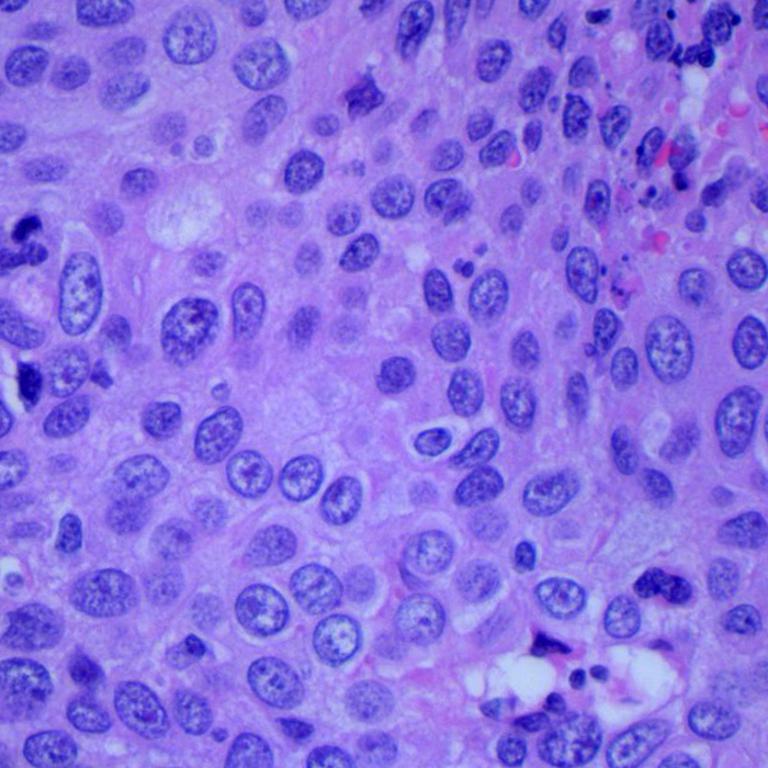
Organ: lung
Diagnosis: squamous carcinomas